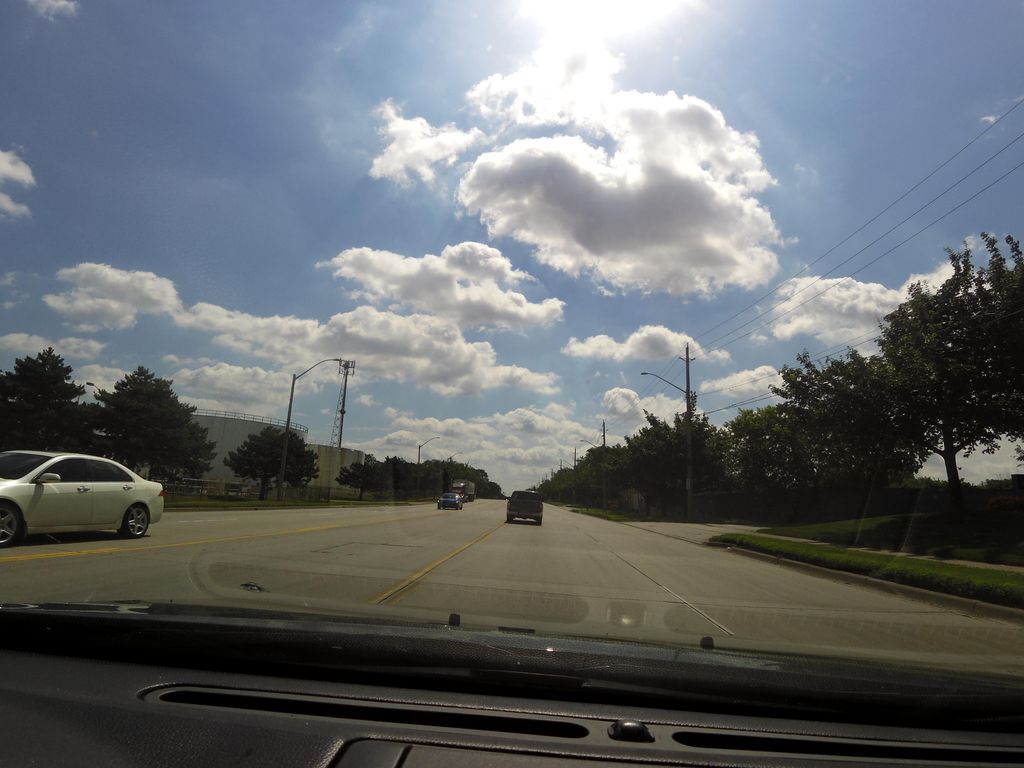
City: hamilton